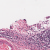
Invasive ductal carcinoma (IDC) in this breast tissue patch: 0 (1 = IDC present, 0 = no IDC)